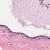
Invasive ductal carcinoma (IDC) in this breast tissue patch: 0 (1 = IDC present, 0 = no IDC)